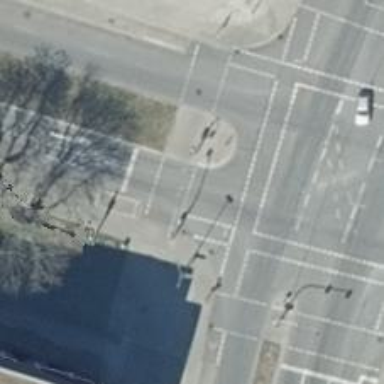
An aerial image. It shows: Road with traffic signals at crossing.